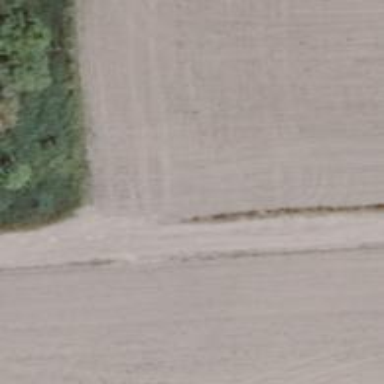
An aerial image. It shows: Dirt track with grade 4 tracktype.